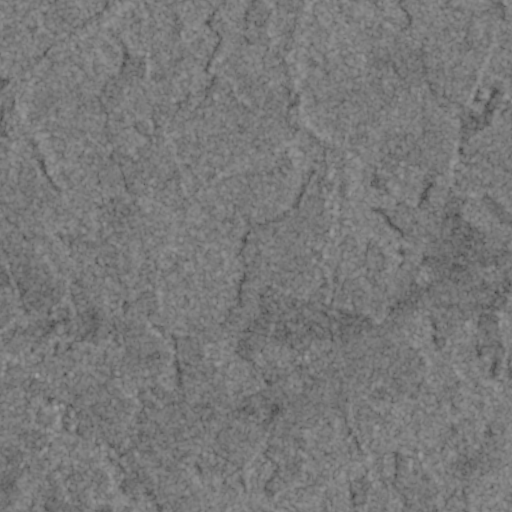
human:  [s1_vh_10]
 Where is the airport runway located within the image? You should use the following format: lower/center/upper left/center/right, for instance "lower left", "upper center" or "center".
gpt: The airport runway is located in the center of the image.
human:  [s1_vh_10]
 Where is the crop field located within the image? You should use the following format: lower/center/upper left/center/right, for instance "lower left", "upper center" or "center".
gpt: The crop field is located in the center right of the image.
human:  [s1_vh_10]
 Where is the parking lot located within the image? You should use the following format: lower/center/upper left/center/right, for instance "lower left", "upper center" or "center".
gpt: The parking lot is located in the center right of the image.
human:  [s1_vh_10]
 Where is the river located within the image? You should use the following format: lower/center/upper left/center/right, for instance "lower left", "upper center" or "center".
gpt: The river is located in the upper right of the image.
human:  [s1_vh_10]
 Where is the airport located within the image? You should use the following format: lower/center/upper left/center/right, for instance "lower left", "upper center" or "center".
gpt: There is no airport in the image.

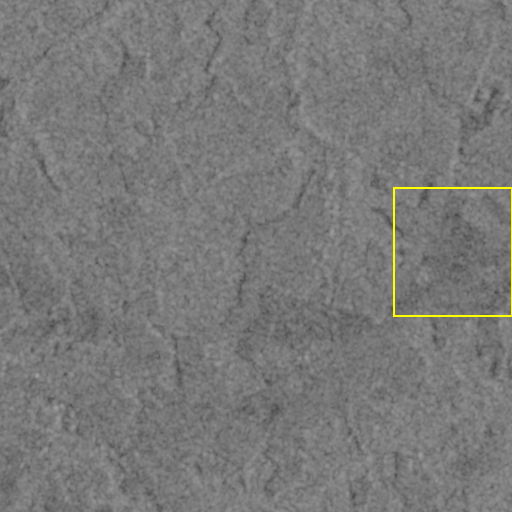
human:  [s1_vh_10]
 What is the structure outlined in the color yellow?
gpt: The structure outlined in yellow is a crop field.
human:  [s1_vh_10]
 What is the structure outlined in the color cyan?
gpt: There is no cyan outline.